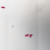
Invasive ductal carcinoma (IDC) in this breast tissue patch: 0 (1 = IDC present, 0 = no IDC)